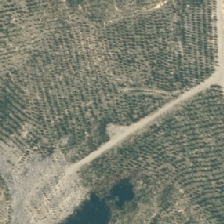
Land cover: harvested_forest